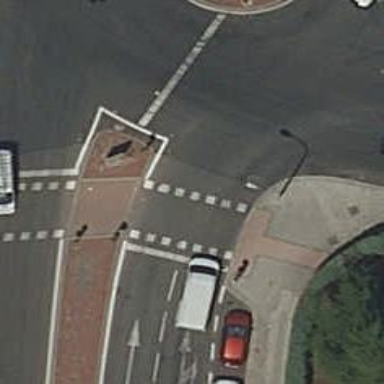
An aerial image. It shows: Crossing equipped with traffic signals. It is zebra crossing.